Aerial crown-view tile of a tropical tree (Barro Colorado Island, Panama), acquired 20250512:
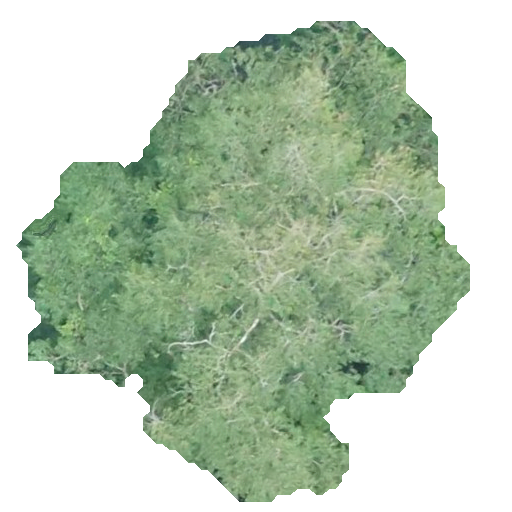
Species: Chrysophyllum cainito
GBIF accepted scientific name: Chrysophyllum cainito
Crown area: 201.037 m²